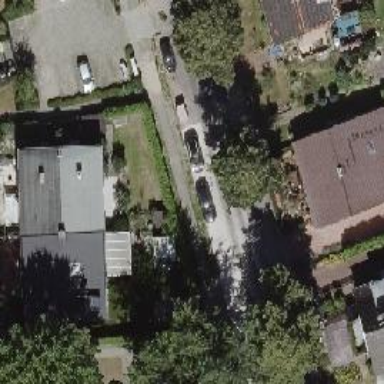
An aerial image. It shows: Residential road paved with concrete.